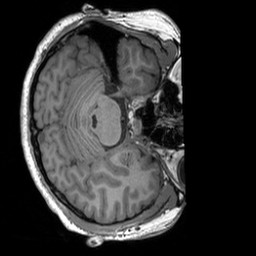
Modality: T1w
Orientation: axial
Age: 33
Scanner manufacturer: siemens
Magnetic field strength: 3 T
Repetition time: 1.9 s
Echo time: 0.00252 s